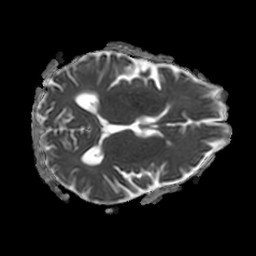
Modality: ADC
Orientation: axial
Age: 46
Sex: female
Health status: ill
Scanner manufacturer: philips
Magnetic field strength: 3 T
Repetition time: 3.8 s
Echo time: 0.09 s